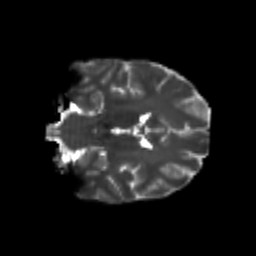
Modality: T2w
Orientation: coronal
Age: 21
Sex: female
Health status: healthy
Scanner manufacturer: philips
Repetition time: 7.393 s
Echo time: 0.08599 s